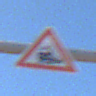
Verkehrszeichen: Bahnuebergang
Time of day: MorningAfternoon
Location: Outdoor (Suburban)
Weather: PartlyCloudy
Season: NotSpecified
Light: Natural